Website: apple
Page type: billing-address
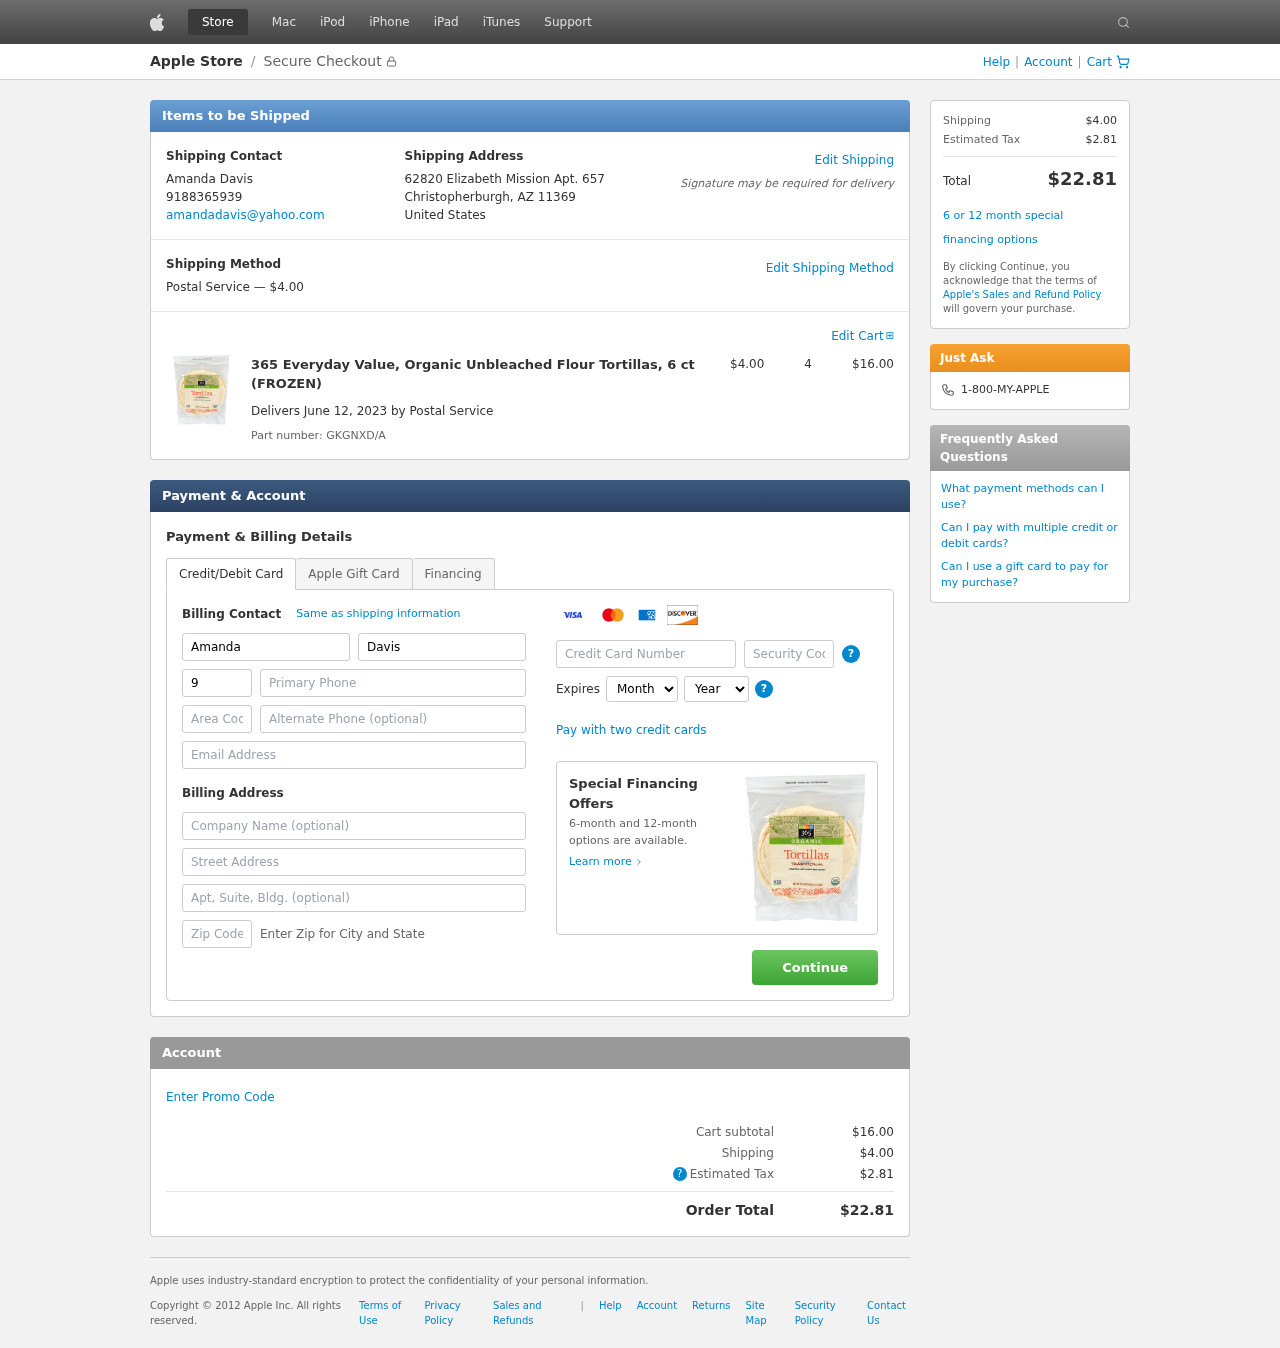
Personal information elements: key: PII_CARD_CVV
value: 733
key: PII_CARD_EXPIRY_MONTH
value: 04
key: PII_CARD_EXPIRY_YEAR
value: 29
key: PII_CARD_NUMBER
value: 4831 9753 0058 1022
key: PII_CITY_STATE_ZIP
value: Christopherburgh, AZ 11369
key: PII_COMPANY
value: Hanson LLC
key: PII_COUNTRY
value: United States
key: PII_EMAIL
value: amandadavis@yahoo.com
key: PII_FIRSTNAME
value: Amanda
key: PII_FULLNAME
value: Amanda Davis
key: PII_LASTNAME
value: Davis
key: PII_PHONE
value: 9188365939
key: PII_PHONE_ALT
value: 8074040162
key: PII_PHONE_ALT_AREA
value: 807
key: PII_PHONE_AREA
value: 918
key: PII_POSTCODE2
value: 01039
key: PII_STREET
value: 62820 Elizabeth Mission Apt. 657
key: PII_STREET2
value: Suite 392
Product elements: key: PRODUCT1_NAME
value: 365 Everyday Value, Organic Unbleached Flour Tortillas, 6 ct (FROZEN)
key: PRODUCT1_PRICE
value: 4
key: PRODUCT1_QUANTITY
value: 4
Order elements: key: ORDER_SHIPPING_COST
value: $4.00
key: ORDER_SUBTOTAL
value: $16.00
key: ORDER_DELIVERY_DATE
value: June 12, 2023
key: ORDER_PART_NUMBER
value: GKGNXD/A
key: ORDER_TAX
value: $2.81
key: ORDER_TOTAL
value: $22.81